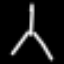
Label: The Eiffel Tower